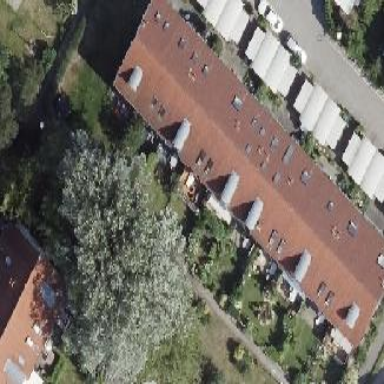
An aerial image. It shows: Terrace building with gabled roof.